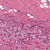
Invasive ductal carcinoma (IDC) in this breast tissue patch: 0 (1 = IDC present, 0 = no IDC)